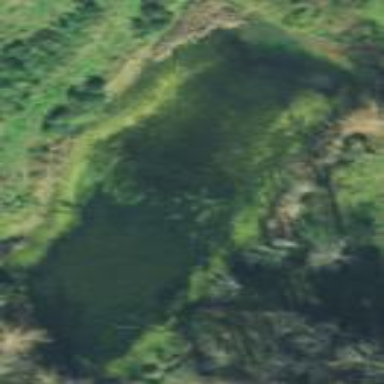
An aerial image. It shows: Pond surrounded by natural water.